Interaction volume radius: 10 \u00c5
Interaction volume height: 20 \u00c5
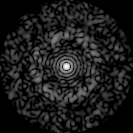
Disorder parameter: 0.8385